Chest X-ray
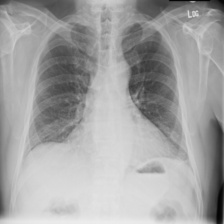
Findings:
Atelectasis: negative
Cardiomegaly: negative
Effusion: negative
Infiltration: negative
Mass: negative
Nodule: negative
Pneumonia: negative
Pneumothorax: negative
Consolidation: negative
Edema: negative
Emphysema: negative
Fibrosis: negative
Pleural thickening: negative
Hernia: negative